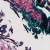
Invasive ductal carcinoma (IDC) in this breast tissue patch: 0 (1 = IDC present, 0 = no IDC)